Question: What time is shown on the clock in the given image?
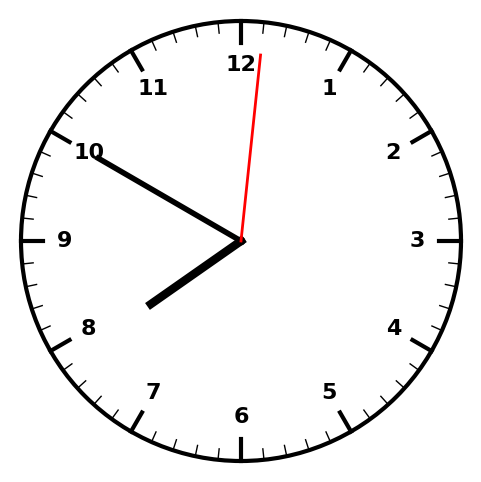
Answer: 07:50:01